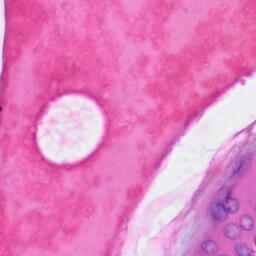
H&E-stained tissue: Skin